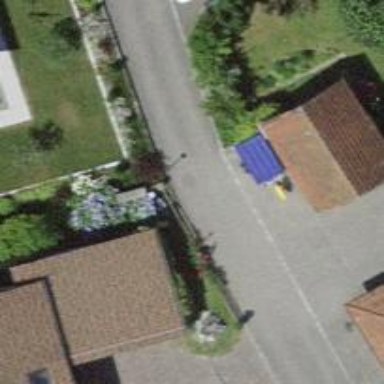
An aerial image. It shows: Residential road.